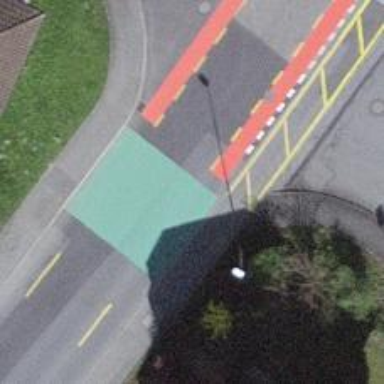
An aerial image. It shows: Uncontrolled crossing with surface markings.